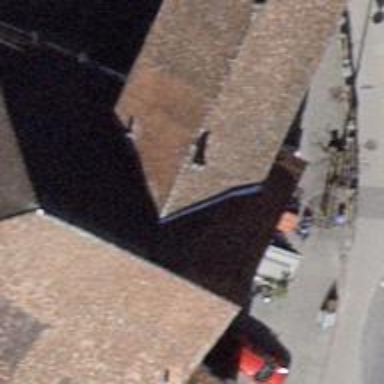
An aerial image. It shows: Restaurant.